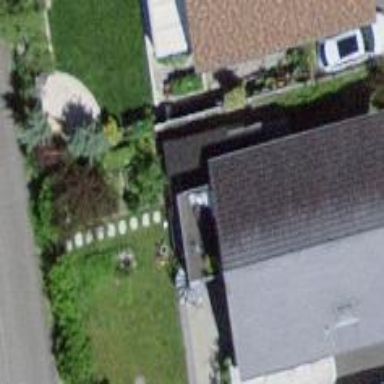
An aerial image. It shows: Building with gabled roof.